Question: I am so confused about the services and over here the paypal website also seems to be serving up 400's and 404s.
This is how the webpage looks for customers on my site when they are ready to pay:

As far as I know, I don't have Express Checkout, but I'm not sure if I have Website Payments Pro (my company created this account).
Now I have two questions:
1- This is just the sandbox. But on the site, does this solution that give users the opportunity to pay by credit card? I've actually successfully done a credit card transaction in the sandbox, I'm just worried because I've heard that customers can only do direct credit card transactions in PayPal Website Payments Pro. The PayPal website is overloaded with information and I can't find my way around it to answer simple questions like this.
2- Is it possible to do negative testing for transactions on this page? Such as simulating the events that the user's credit card or Paypal account doesn't have enough balance? If it is possible, and I am using the ButtonManagerAPI, then is the technique below the correct way to go about it?
'''
$nvpReq = "BUTTONCODE=HOSTED&..............&L_BUTTONVAR1=amount=".$err_code
'''
## EDIT
So it appears I have PayPal Website Payments Standard, which means I cannot incorporate cannot have credit card payment forms directly on my website, but customers have to be directed to PayPal. I'm fine with that, .
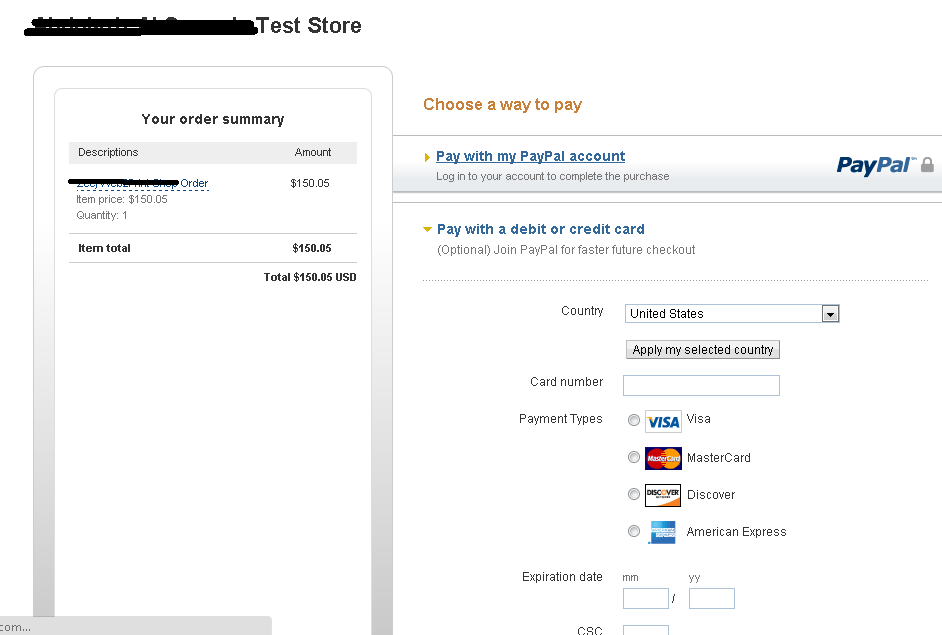
Answer: The screenshot looks like PayPal Standard, which is an HTML-only (non-API) integration.
Any regular business account that can receive money can make use of the Express Checkout API.. typically by authenticating with an API USER/PWD/SIGNATURE. For businesses with programming/development resources, EC is by far the recommended way to accept PayPal payments.
If you pass SOLUTIONTYPE=Sole in the initial SetExpressCheckout call, it will accept credit cards from "guest" customers who don't have a PayPal account, similar to the Standard screenshot you're displaying above.
The main reason to choose EC over Standard is that it's a much tighter handshake between your checkout software and PayPal's servers. With Standard's HTML-only, the customer is redirected away from your site and might not return to your site after a successful transaction is committed (they may stay on paypal.com and not click to return or their browser might crash before return --- whereas with EC the return to your site is built-in before anything touches the financial system)
With the recent beta of developer.paypal.com, all new sandbox Business accounts are full Pro accounts by default. Signing up for a live Pro account would be useful if, in addition to accepting PayPal payments, you wished to create a credit card entry form directly on your own site.
Here are some EC links for programmers:
1. https://tryit.paypal.com/guide/ec
2. https://paypal-labs.com/integrationwizard/ecpaypal/main.php
The button manager API is unlikely to be useful to you. And there are ways to do negative testing with the sandbox, but it's really not an important concern when you're still deciding on a product/API.